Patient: sex M, age 46
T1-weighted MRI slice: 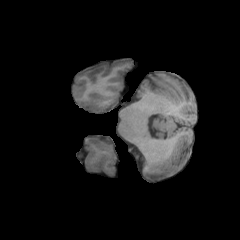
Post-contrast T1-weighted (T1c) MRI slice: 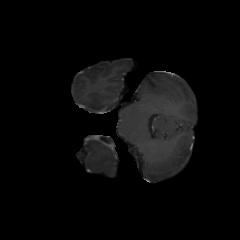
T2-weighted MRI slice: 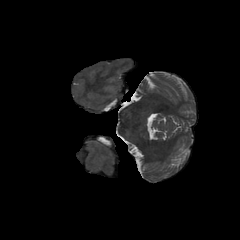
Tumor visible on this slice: no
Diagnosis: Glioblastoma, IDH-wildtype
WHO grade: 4